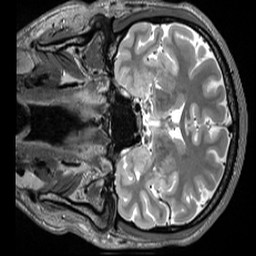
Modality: T2w
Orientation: coronal
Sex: male